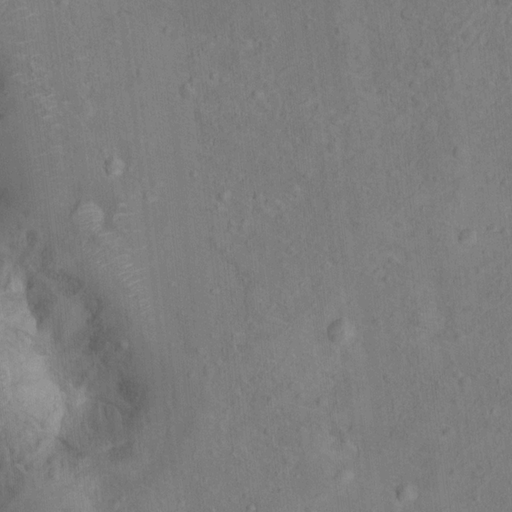
Classes present: Background, Cone